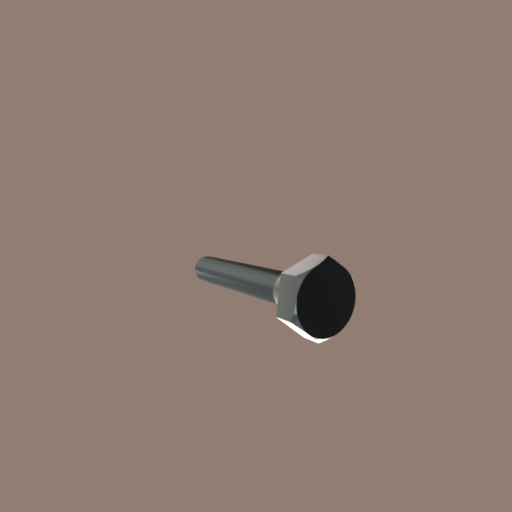
Label: bolt